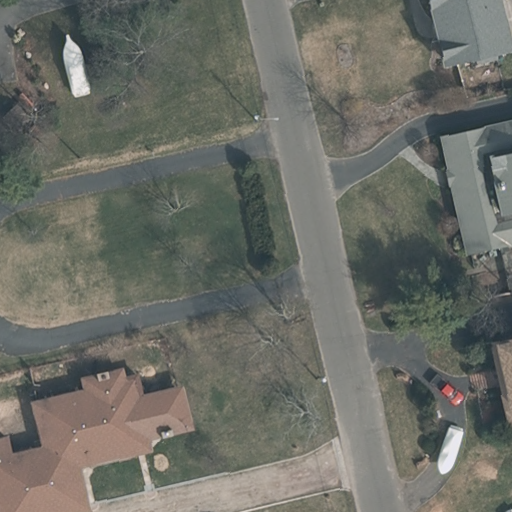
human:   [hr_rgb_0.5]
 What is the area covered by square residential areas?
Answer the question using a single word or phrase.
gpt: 0m2

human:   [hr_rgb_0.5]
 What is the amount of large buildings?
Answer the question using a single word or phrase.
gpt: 0

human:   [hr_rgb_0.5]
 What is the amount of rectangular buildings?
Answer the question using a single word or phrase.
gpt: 1

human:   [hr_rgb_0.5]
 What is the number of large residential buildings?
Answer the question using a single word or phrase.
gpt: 0

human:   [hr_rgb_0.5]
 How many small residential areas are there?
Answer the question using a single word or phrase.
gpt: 0

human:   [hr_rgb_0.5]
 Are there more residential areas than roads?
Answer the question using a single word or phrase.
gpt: no

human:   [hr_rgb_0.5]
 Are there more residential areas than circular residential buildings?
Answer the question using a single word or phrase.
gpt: yes

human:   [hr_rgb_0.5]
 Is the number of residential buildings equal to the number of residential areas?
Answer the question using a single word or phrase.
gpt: no

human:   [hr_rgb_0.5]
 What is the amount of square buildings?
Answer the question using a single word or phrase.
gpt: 0

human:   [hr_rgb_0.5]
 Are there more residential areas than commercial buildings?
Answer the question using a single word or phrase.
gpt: yes

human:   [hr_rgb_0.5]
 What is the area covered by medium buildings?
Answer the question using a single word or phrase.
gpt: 682m2

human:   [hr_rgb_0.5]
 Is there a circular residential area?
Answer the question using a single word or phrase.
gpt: no

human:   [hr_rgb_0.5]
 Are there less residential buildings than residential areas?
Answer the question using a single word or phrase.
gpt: no

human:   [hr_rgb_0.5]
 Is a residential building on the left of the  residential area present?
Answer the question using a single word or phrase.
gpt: yes

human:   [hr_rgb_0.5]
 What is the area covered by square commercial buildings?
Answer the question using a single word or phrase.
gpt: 0m2

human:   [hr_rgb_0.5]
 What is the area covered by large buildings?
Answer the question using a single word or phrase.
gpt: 0m2

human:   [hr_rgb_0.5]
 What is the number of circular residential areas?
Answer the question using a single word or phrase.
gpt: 0

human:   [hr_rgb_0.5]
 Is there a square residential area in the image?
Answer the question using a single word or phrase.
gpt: no

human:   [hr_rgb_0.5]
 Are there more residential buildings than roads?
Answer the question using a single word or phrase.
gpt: yes

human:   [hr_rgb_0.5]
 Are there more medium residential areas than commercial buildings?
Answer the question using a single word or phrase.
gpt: no

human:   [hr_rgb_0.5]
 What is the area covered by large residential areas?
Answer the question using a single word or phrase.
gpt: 10595m2

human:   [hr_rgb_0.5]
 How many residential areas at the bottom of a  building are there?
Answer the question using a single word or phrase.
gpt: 1

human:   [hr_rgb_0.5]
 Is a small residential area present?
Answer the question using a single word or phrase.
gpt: no

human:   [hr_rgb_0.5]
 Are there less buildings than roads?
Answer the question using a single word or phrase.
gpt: no

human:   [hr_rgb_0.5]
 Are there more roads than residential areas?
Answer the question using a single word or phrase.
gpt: no

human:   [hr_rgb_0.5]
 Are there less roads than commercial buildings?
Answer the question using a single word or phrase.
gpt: no

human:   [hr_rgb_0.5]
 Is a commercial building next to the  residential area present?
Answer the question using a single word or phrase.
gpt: no

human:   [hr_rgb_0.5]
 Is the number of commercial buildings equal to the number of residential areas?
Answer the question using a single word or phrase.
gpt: no

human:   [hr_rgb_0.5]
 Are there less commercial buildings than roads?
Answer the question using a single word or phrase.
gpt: yes

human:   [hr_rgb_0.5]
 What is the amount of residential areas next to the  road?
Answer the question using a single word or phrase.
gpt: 1

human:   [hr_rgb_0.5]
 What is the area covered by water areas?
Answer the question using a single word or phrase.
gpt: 0m2

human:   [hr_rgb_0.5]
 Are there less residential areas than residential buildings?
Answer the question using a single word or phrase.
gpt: yes

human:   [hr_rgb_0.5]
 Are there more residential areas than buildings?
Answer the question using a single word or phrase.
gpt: no

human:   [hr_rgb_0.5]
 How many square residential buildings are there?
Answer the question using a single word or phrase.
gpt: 0

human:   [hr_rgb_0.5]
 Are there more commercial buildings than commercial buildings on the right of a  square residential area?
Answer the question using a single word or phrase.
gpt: no

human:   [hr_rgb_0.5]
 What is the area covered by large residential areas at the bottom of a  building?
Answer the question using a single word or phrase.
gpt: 10595m2